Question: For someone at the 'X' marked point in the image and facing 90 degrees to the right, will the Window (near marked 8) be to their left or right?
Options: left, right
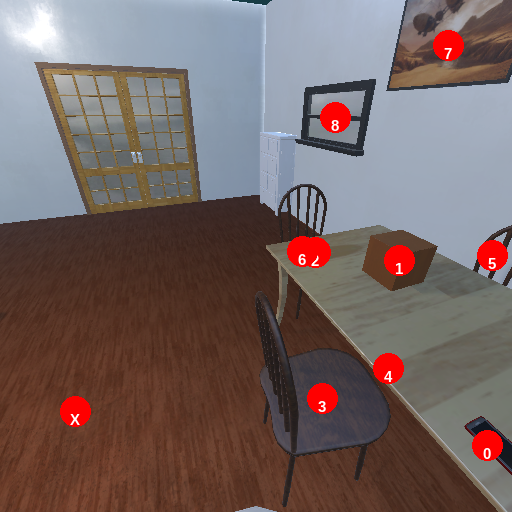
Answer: left